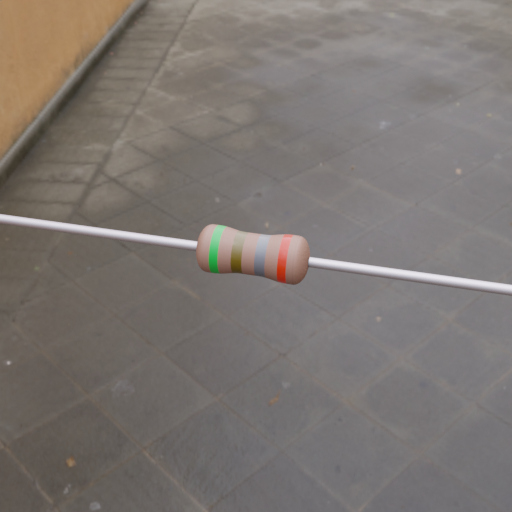
Resistor colour bands (in order): green, brown, gray, red